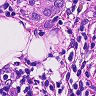
Metastatic tissue present: yes